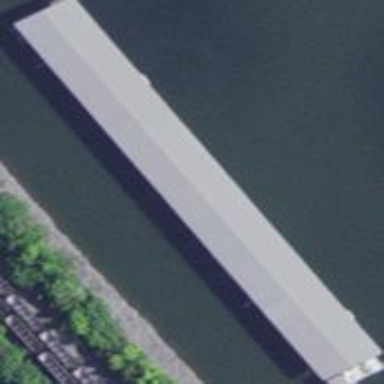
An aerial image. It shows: Boathouse.